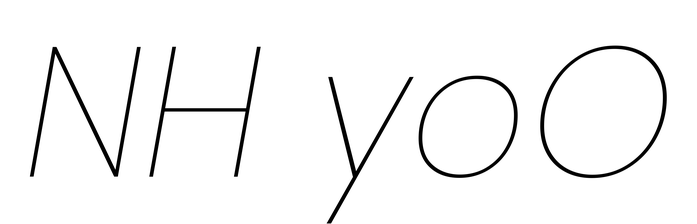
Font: Poppins-ThinItalic